Interaction volume radius: 10 \u00c5
Interaction volume height: 15 \u00c5
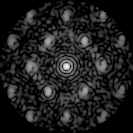
Disorder parameter: 0.52